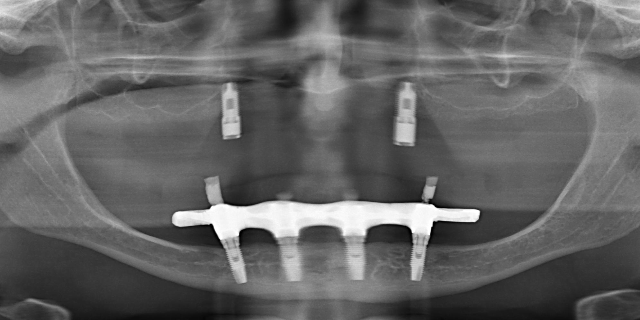
adult